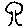
Label: tree